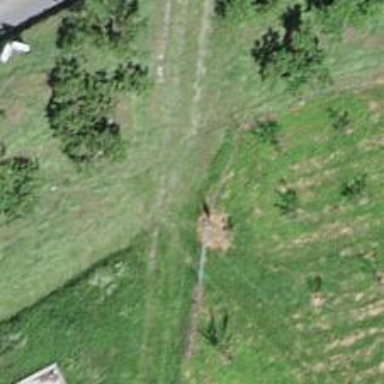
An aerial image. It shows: Grass track.